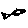
Label: fish